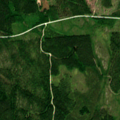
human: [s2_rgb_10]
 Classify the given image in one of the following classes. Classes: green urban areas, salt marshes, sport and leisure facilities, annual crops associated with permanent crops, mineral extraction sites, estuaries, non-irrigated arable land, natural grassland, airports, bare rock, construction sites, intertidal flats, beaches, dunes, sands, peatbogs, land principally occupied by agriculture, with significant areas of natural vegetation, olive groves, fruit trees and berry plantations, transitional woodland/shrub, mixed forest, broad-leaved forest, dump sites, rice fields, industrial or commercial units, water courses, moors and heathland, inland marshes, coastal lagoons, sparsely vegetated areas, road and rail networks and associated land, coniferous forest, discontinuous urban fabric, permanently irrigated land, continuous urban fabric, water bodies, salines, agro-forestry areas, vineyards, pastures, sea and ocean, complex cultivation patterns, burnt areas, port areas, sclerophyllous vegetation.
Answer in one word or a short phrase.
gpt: coniferous forest, mixed forest, transitional woodland/shrub